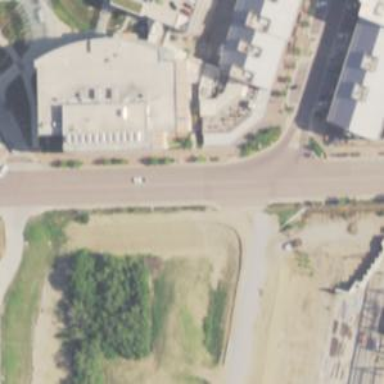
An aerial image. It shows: Footway located on traffic island.